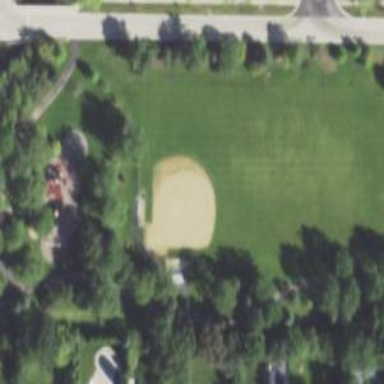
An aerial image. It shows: Baseball pitch for leisure and sports activities.